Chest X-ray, PA view. Patient: 52 years old, sex M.
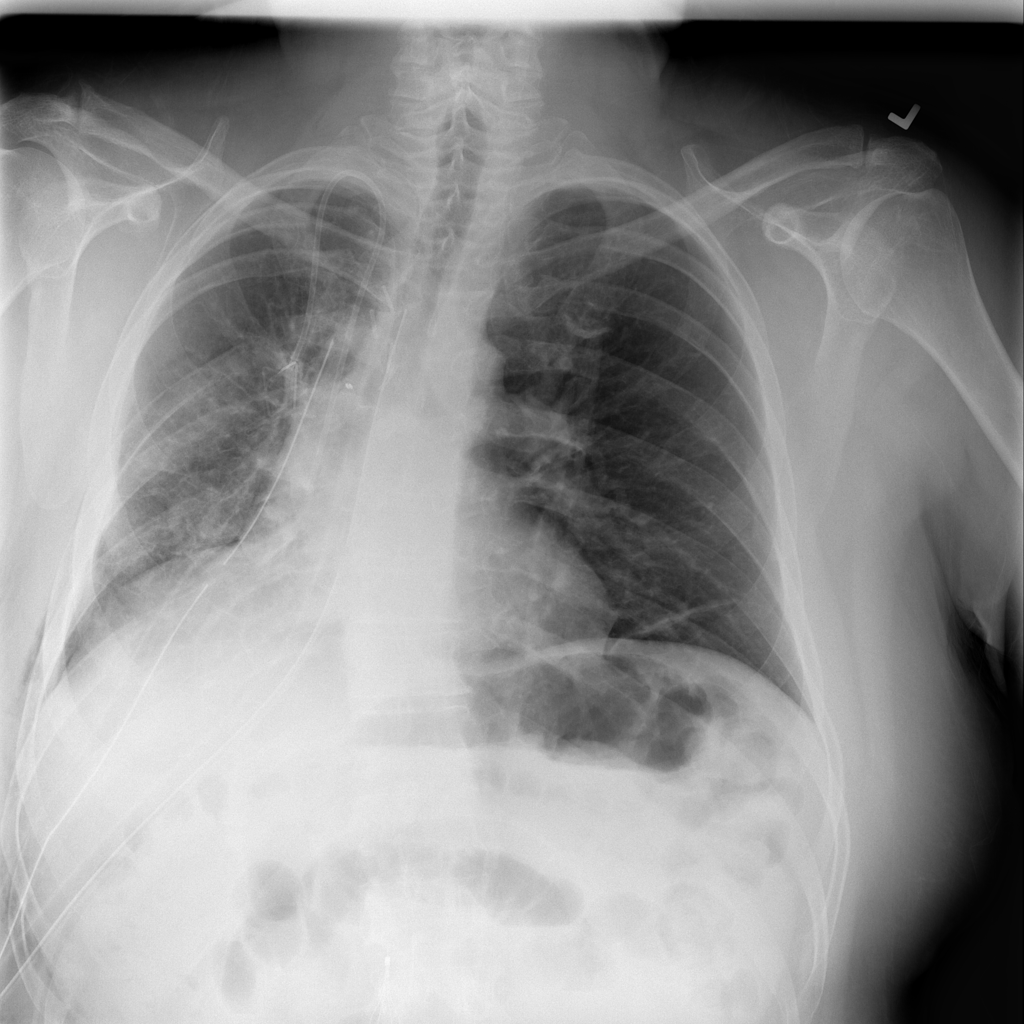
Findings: No Finding